Interaction volume radius: 5 \u00c5
Interaction volume height: 10 \u00c5
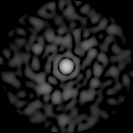
Disorder parameter: 0.8214